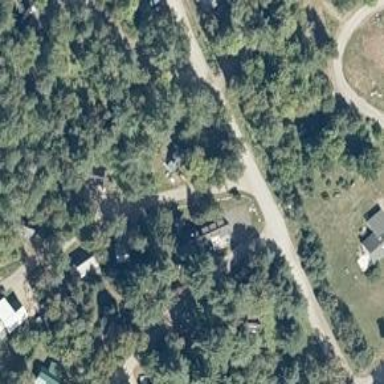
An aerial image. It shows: Abandoned railway intersecting residential road.